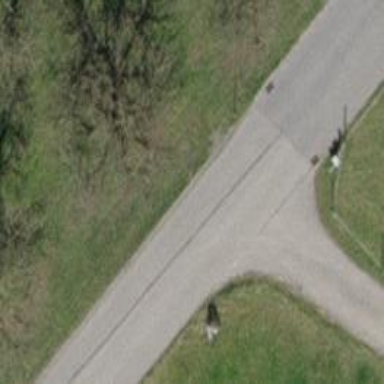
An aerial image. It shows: Unclassified road with asphalt surface.